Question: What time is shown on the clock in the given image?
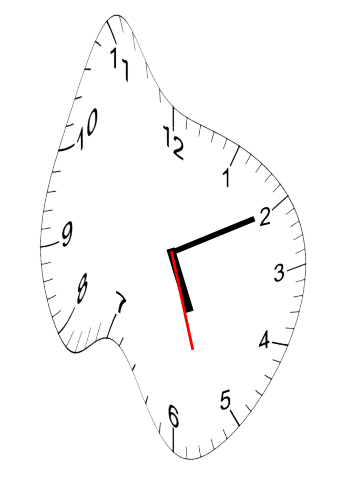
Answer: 05:10:27